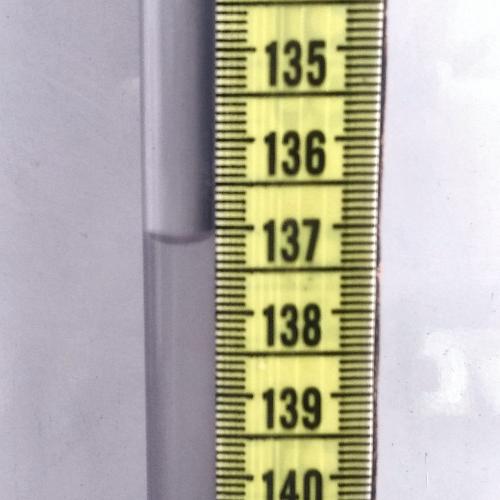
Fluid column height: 137.1 cm